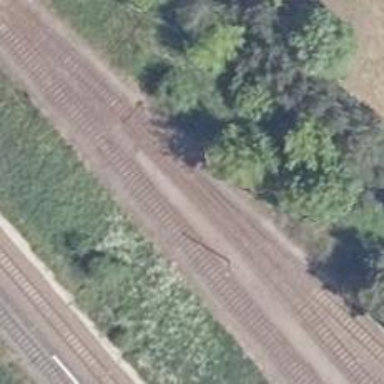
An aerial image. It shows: Railway switch.